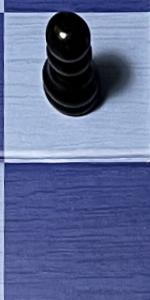
Label: Empty